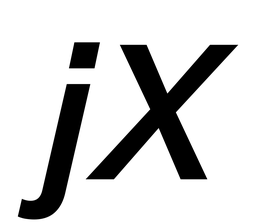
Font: InstrumentSans-Italic_SemiBold_Italic